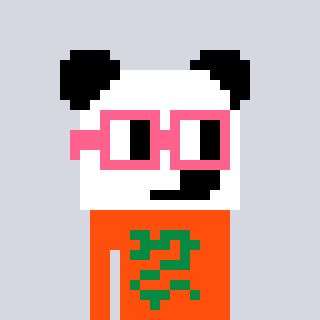
a pixel art character with square pink glasses, a panda-shaped head and a orange-colored body on a cool background